Interaction volume radius: 5 \u00c5
Interaction volume height: 25 \u00c5
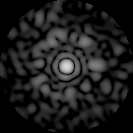
Disorder parameter: 0.8577